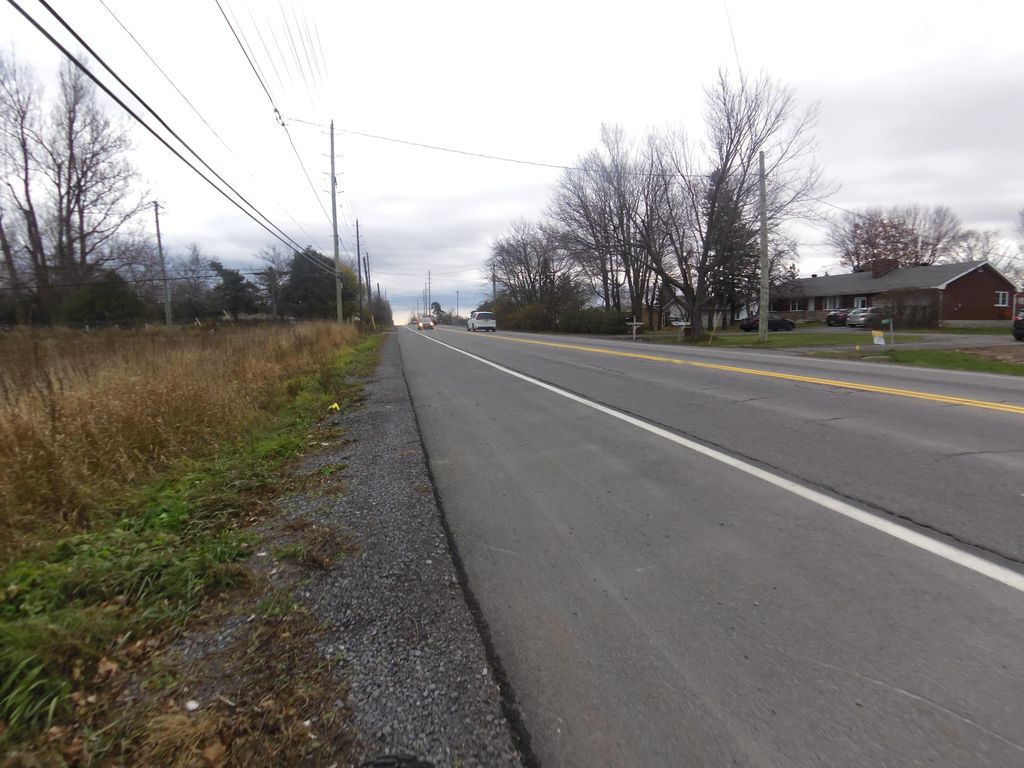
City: ottawa-gatineau